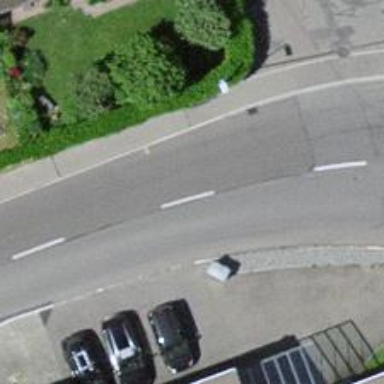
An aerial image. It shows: Secondary road with asphalt surface and sidewalk on the left side.